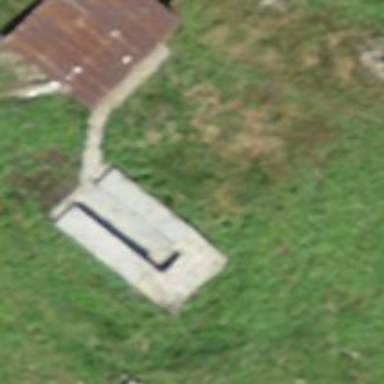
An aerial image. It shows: Roof with grey metal skillion shape.